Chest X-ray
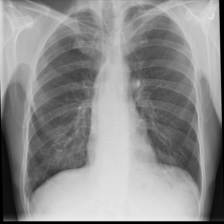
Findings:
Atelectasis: negative
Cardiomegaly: negative
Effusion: negative
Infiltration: negative
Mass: negative
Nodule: negative
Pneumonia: negative
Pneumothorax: negative
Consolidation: negative
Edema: negative
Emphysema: negative
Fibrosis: negative
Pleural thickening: negative
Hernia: negative